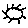
Label: sun